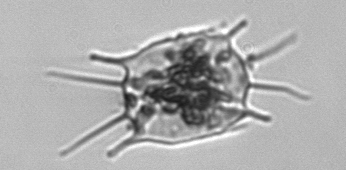
Label: Odontella